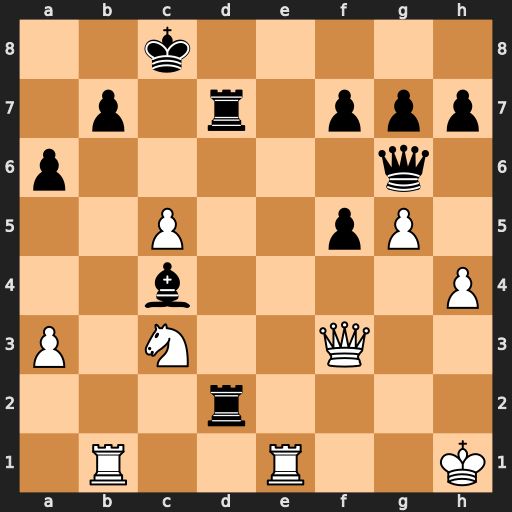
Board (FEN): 2k5/1p1r1ppp/p5q1/2P2pP1/2b4P/P1N2Q2/3r4/1R2R2K
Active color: w
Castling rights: -
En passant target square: -
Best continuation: Re8+ Rd8 Qxb7#